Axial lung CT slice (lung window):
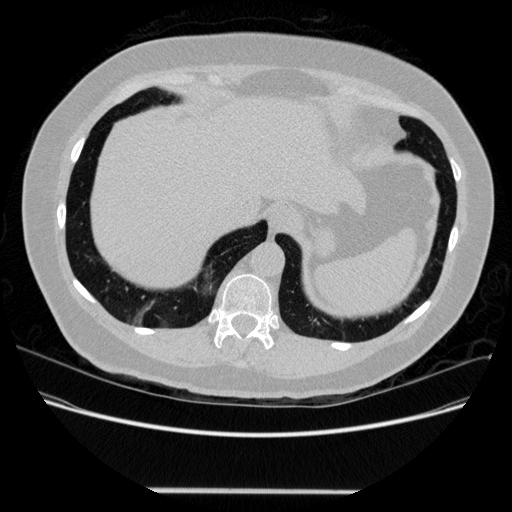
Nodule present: no